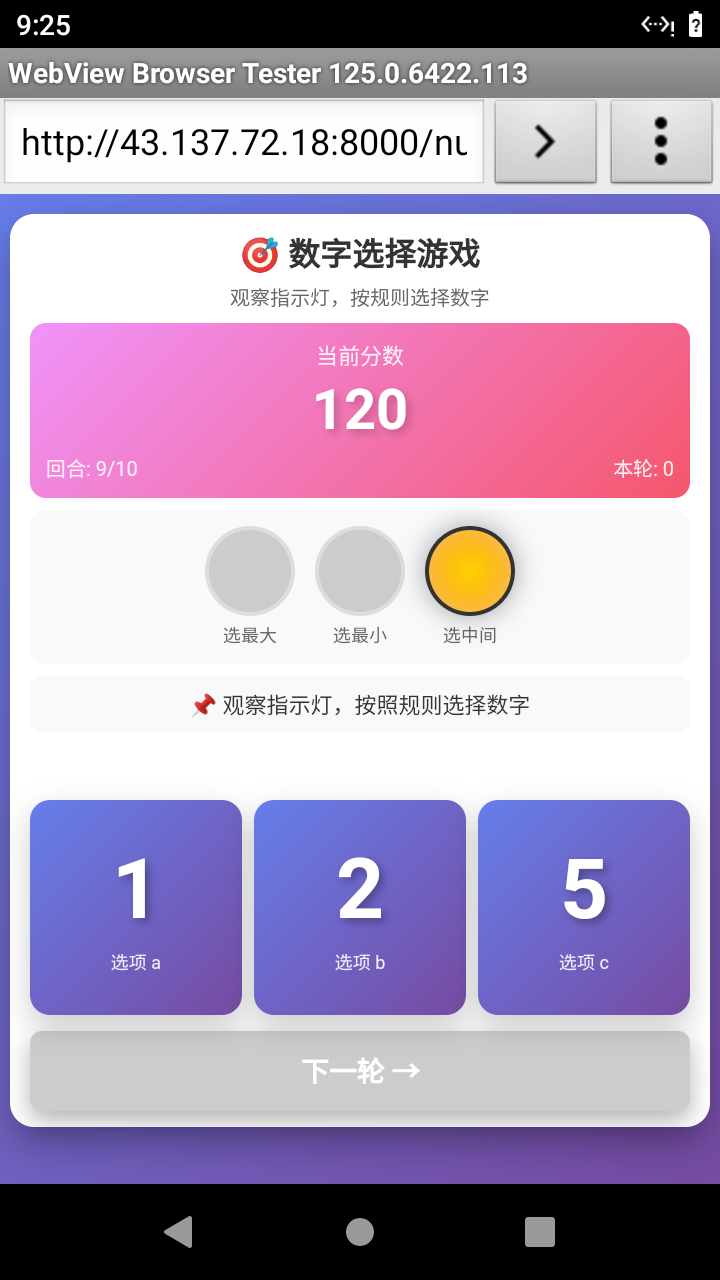

Select the correct number based on the traffic light color.
Answer: 1